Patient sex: M
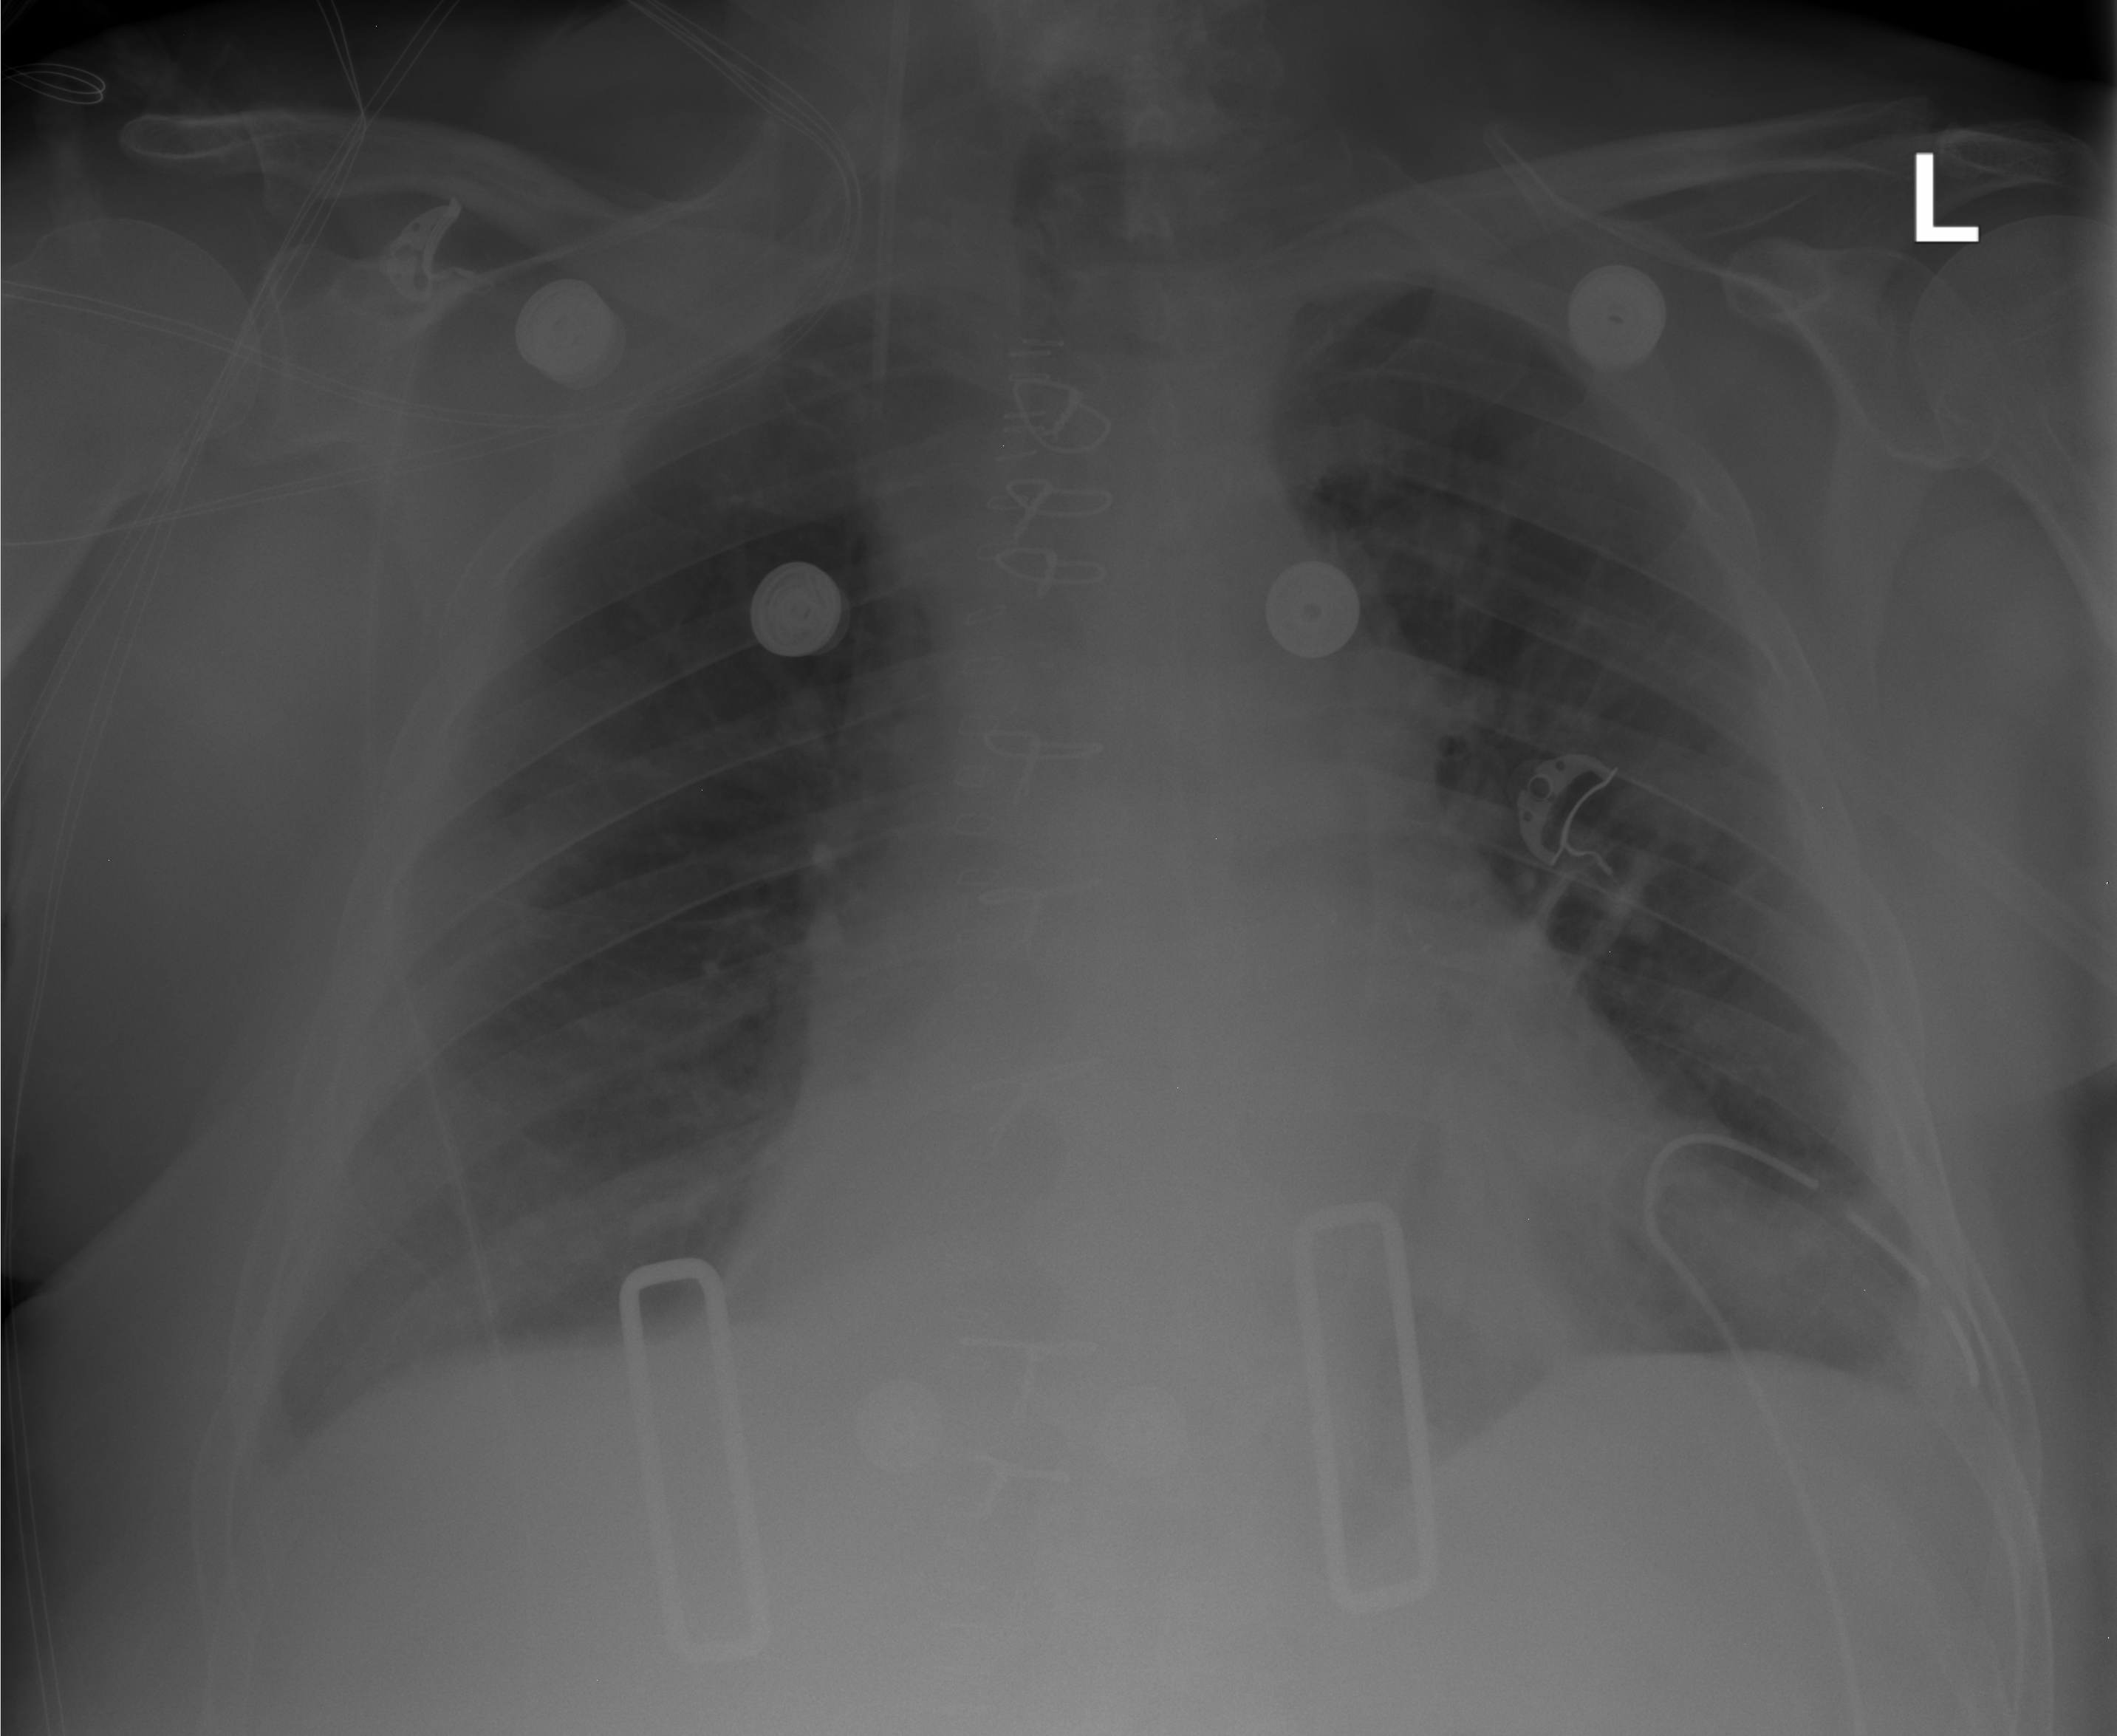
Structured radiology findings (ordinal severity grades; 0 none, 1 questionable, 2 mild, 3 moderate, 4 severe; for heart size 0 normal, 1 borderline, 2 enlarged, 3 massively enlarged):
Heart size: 2
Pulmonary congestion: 0
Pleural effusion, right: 1
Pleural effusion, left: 2
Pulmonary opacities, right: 0
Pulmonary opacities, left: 0
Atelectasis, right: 1
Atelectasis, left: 2